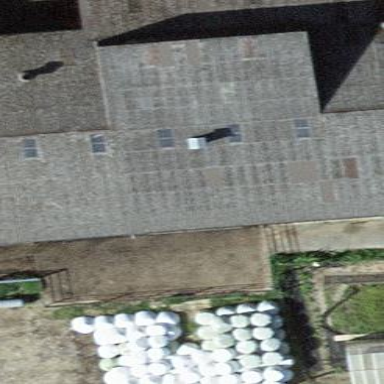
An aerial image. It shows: Rural barn.